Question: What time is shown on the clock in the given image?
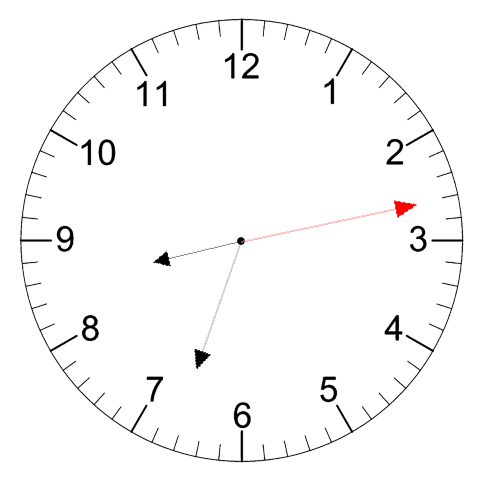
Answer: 08:33:13